Field crop: tomato
Growth stage: 2
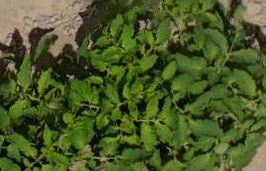
Species: tomato